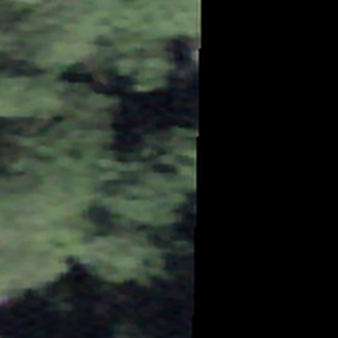
Label: other